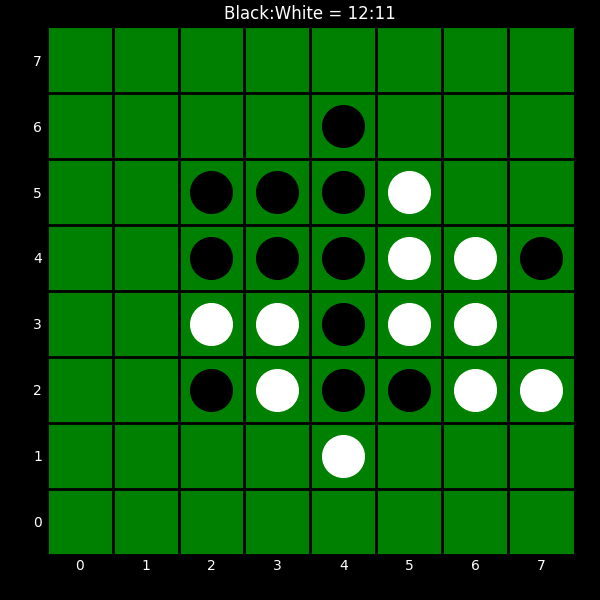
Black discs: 12
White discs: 11